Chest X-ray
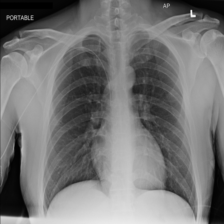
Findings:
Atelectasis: negative
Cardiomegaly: negative
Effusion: negative
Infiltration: negative
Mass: negative
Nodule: negative
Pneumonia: negative
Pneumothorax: negative
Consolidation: negative
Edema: negative
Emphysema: negative
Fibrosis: negative
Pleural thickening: negative
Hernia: negative